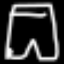
Label: pants